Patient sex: M
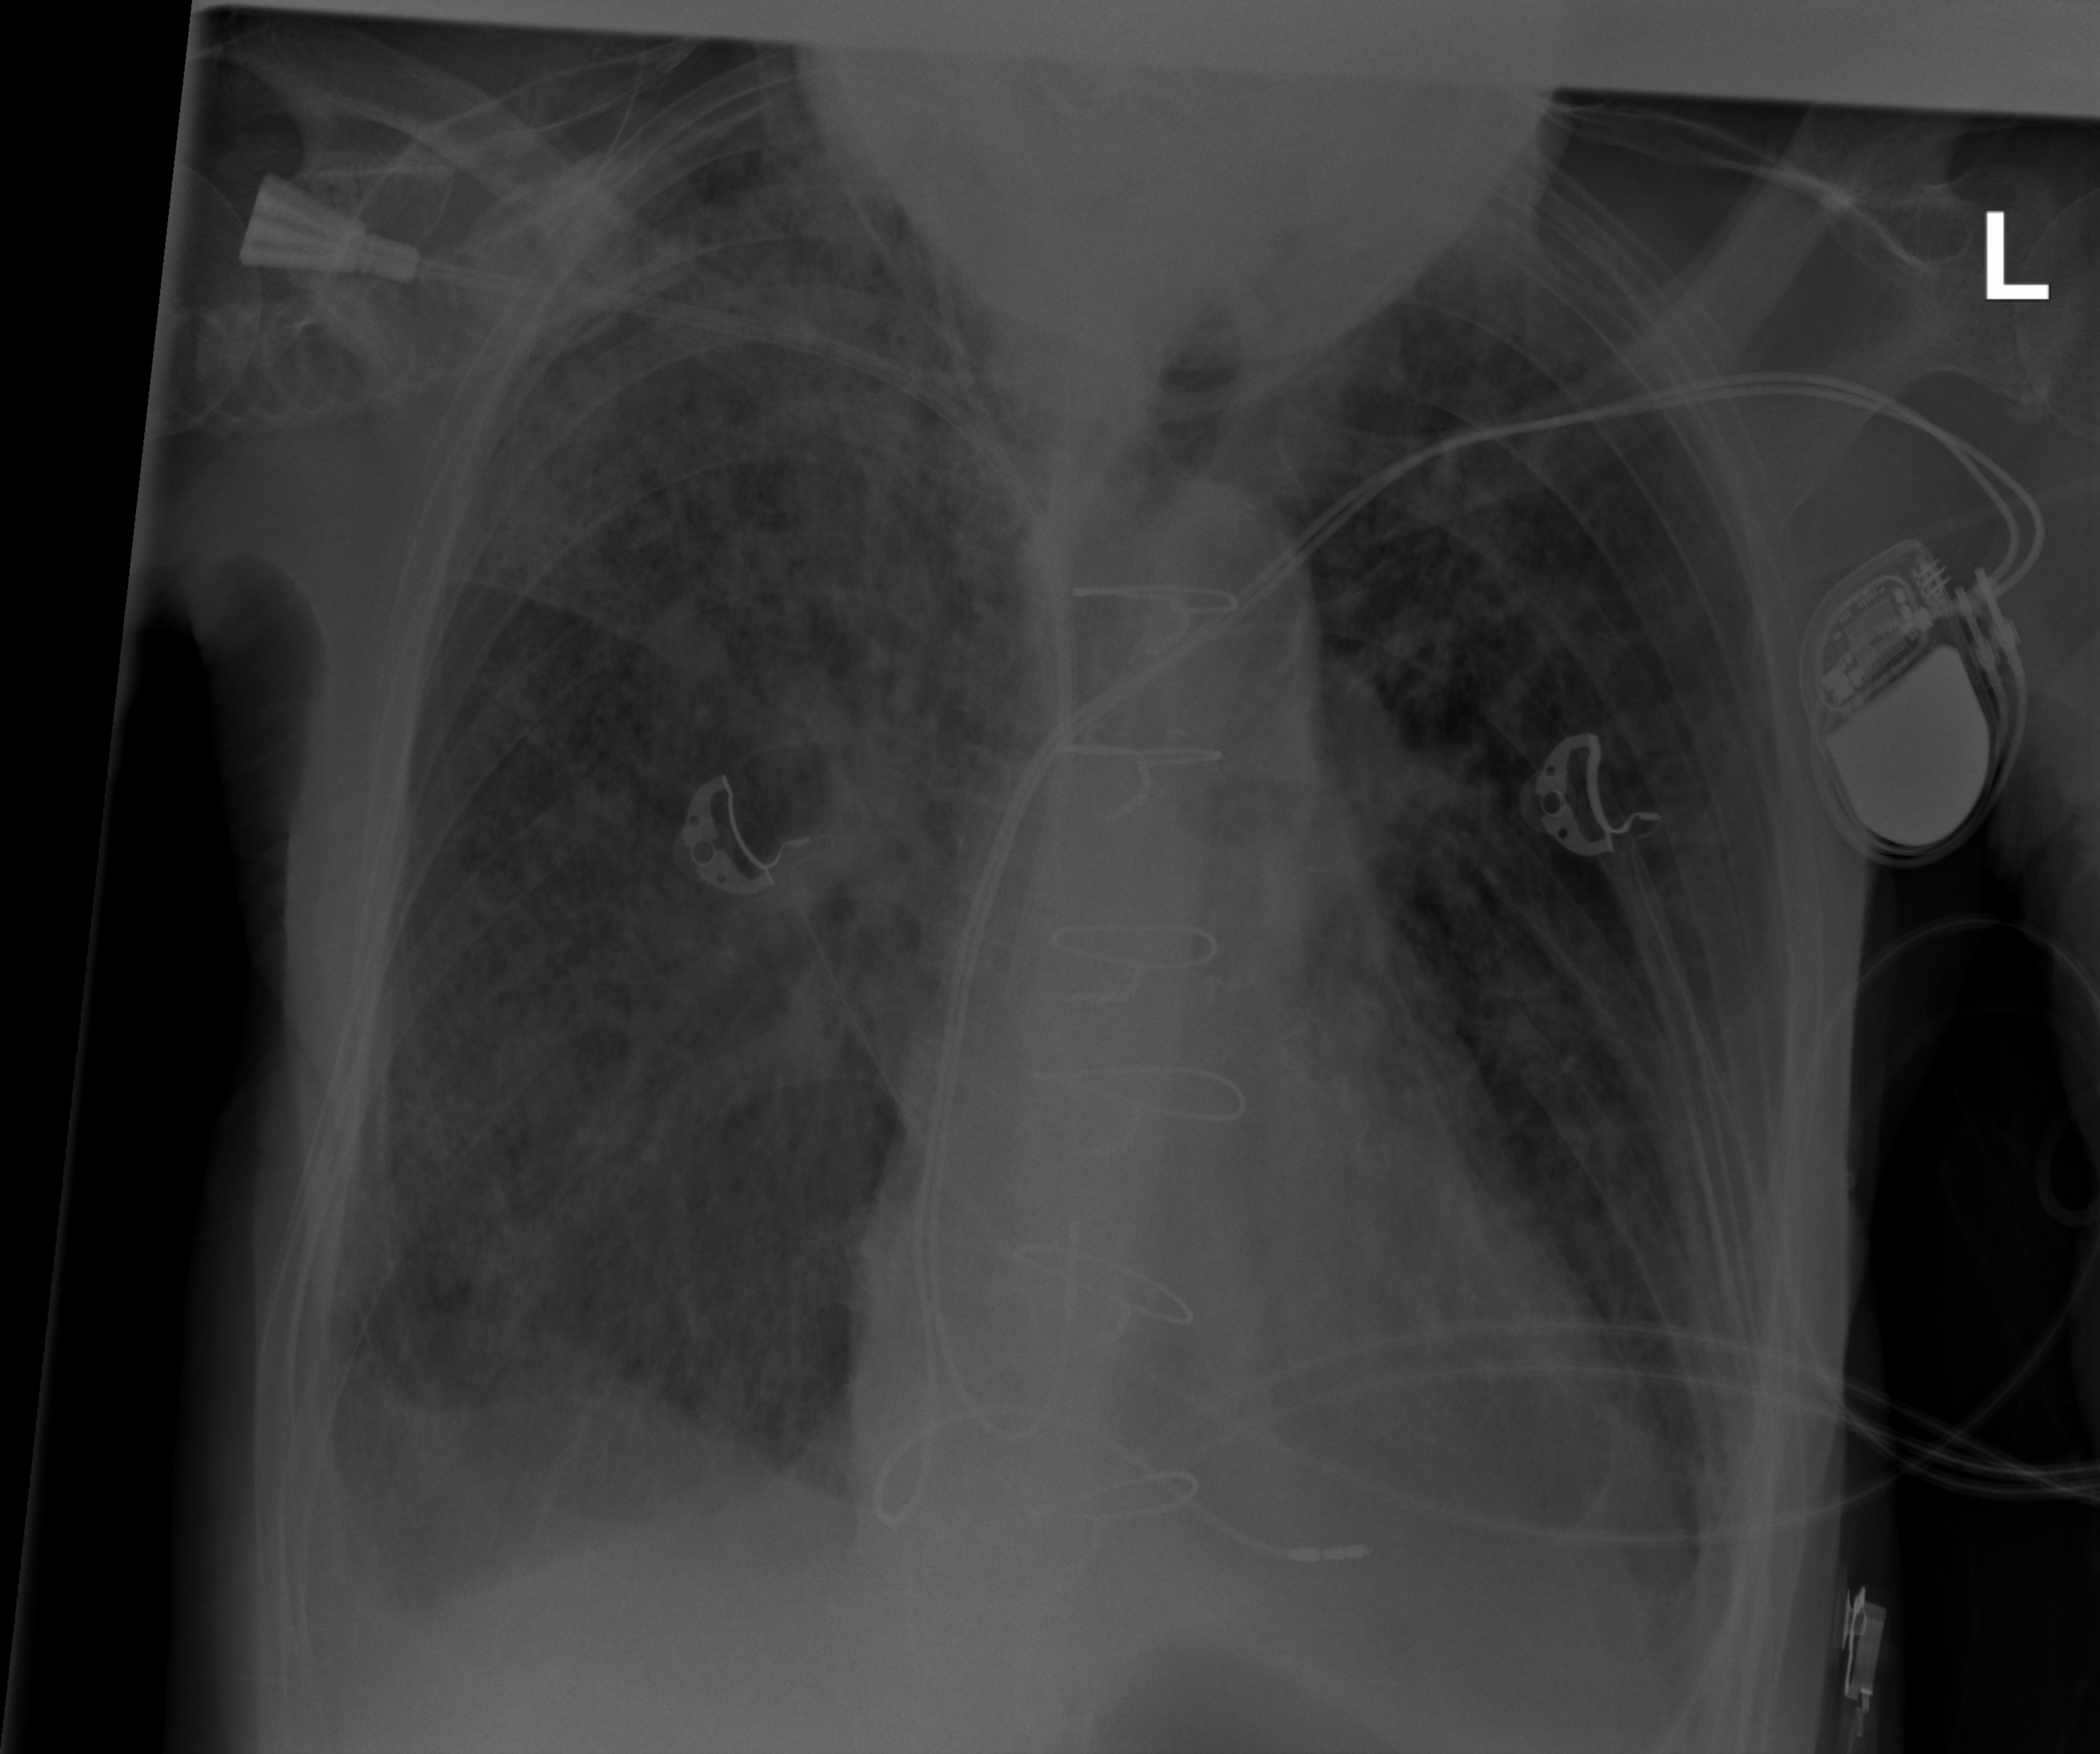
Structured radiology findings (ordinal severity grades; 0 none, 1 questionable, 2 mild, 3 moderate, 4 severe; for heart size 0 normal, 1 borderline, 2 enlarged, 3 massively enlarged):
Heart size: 0
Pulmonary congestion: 0
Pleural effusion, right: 2
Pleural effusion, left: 2
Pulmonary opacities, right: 3
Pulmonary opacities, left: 3
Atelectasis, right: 0
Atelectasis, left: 0